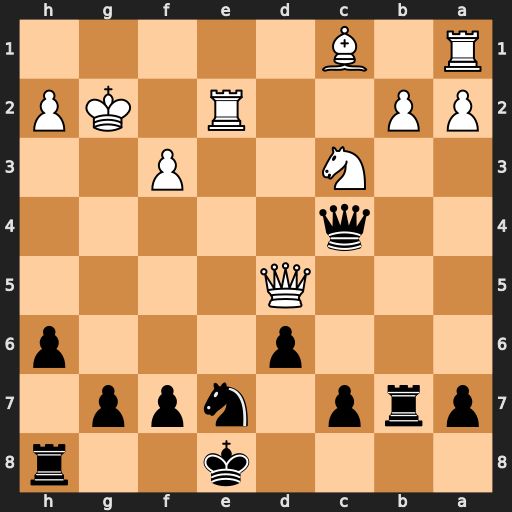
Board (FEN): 4k2r/prp1npp1/3p3p/3Q4/2q5/2N2P2/PP2R1KP/R1B5
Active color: b
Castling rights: k
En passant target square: -
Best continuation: Qxe2+ Nxe2 Nxd5